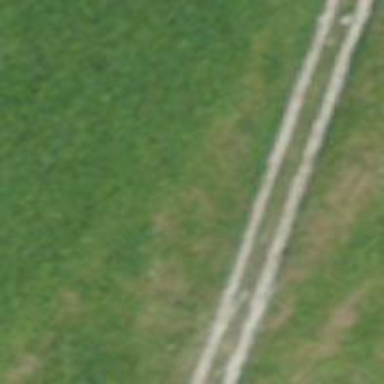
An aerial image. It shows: Asphalt track with grade3 surface.